Question: I have already asked this, but can't find reason of my problem( <URL>
For some reason it looks like this ->
I can't get why, but my code is working correct in jsfiddle -> <URL>
Here is my html:
'''
<select name="fashion" class="default" tabindex="2">
<a class="dk_toggle" style="width: 245px; ">
<option value="Fashion">Fashion</option>
<option value="Health">Health</option>
<option value="Travel">Travel</option>
<option value="Food">Food</option>
<option value="Coupons">Coupons</option>
</select>
'''
My js:
'''
$('.default').dropkick();
'''
My application.css file: <URL>
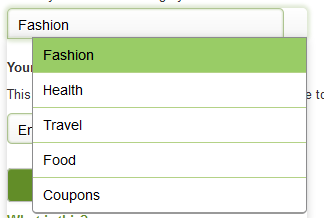
Answer: Hey now problem is that i think you used please used this
<URL>
used to this
'''
body,div,dl,dt,dd,ul,ol,li,h1,h2,h3,h4,h5,h6,pre,form,fieldset,input,textarea,p,blockquote,th,td {
margin:0;
padding:0;
}
table {
border-collapse:collapse;
border-spacing:0;
}
fieldset,img {
border:0;
}
address,caption,cite,code,dfn,em,strong,th,var {
font-style:normal;
font-weight:normal;
}
ol,ul {
list-style:none;
}
caption,th {
text-align:left;
}
h1,h2,h3,h4,h5,h6 {
font-size:100%;
font-weight:normal;
}
q:before,q:after {
content:'';
}
abbr,acronym { border:0;}
'''